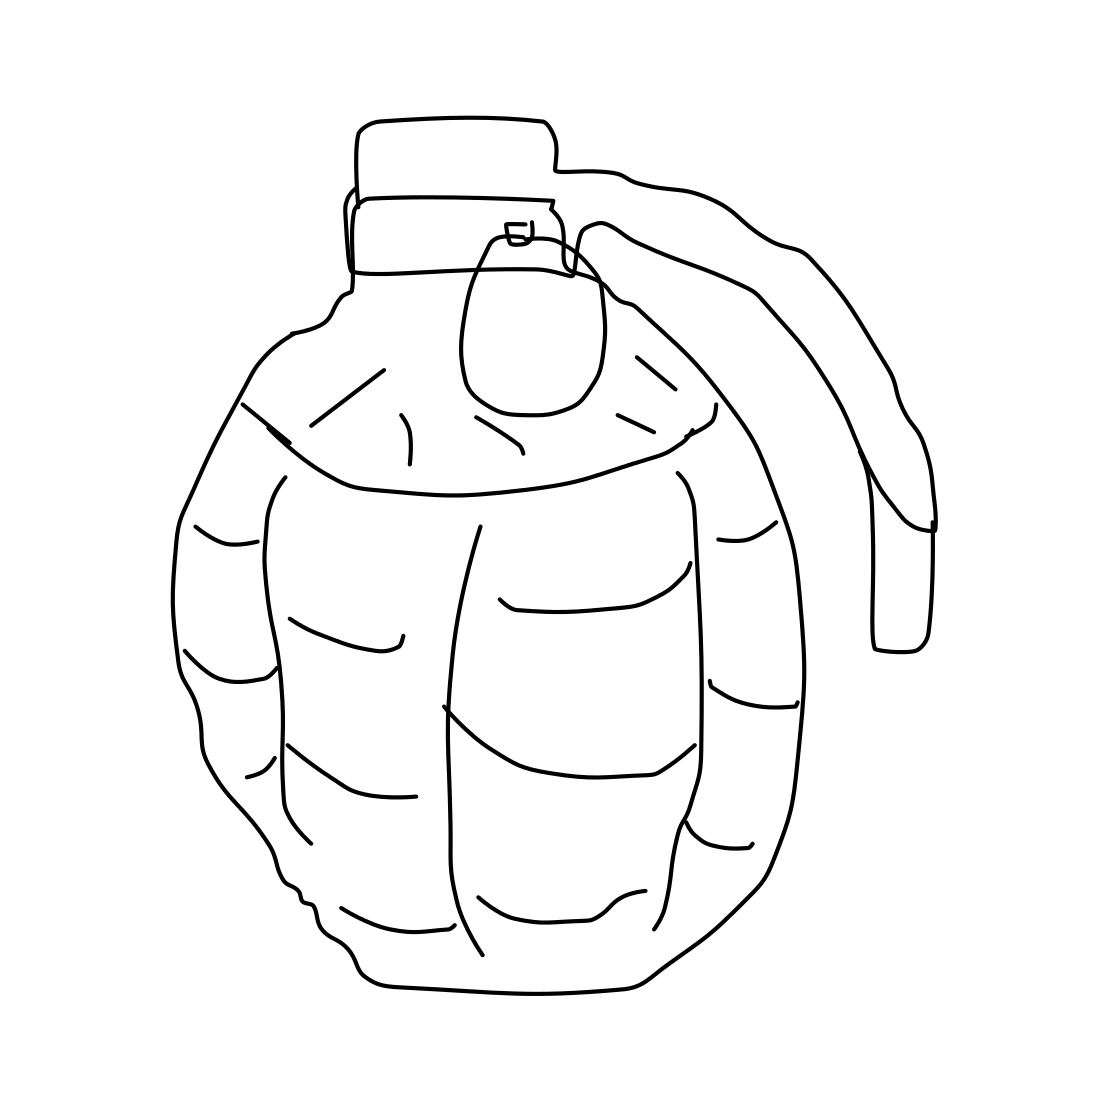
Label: grenade